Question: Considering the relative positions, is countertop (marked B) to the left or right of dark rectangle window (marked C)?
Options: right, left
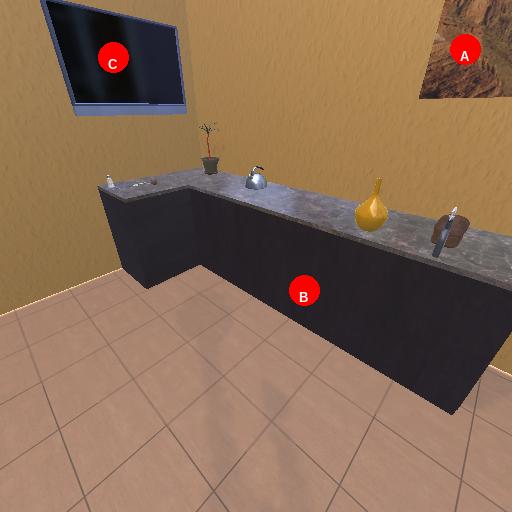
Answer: right